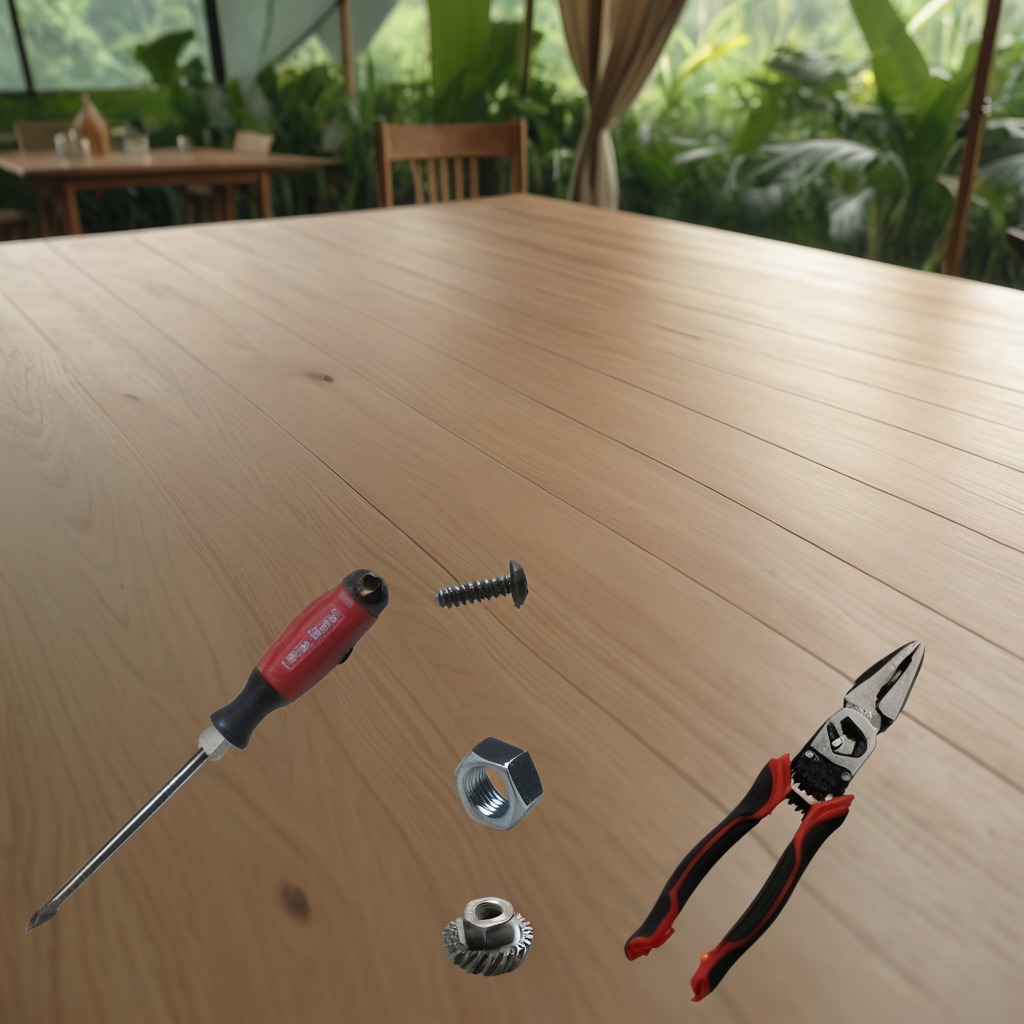
A steel gear with teeth, a metal machine screw, a pair of pliers, a screwdriver, and a metal nut are lying on the wooden table.